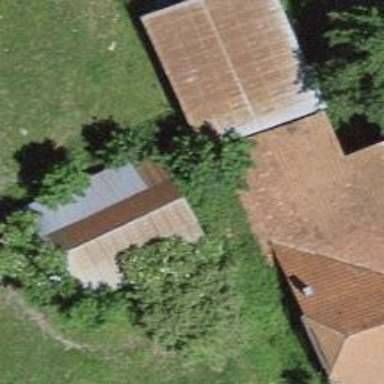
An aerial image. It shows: Barn.